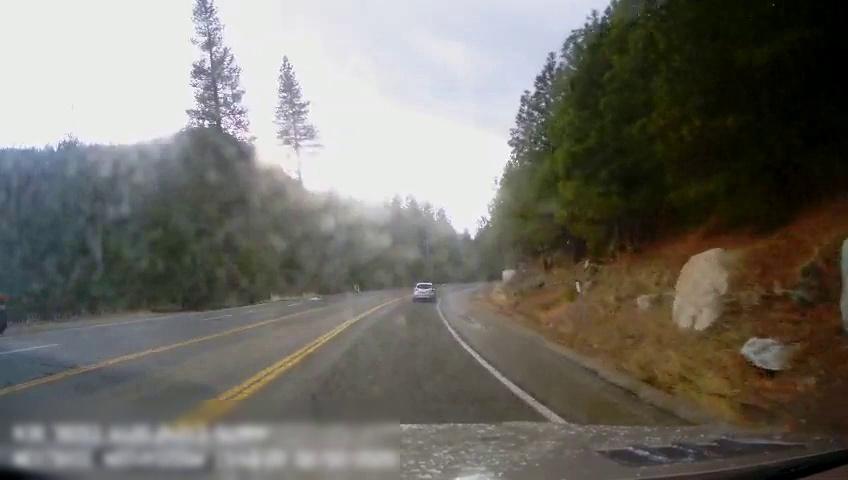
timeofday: Day
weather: Sunny
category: Drivable Space
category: Vehicles | SUV
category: Vehicles | Truck
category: Lanes | Alternate Lane
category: Lanes | Current Lane
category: Lanes | Opposite Lane
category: Lanes | Opposite Lane
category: Lanes | Opposite Lane
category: Lanes | Opposite Lane
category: Lanes | Opposite Lane